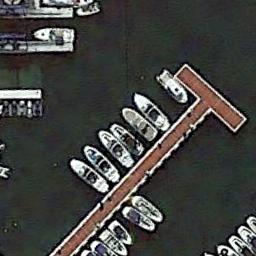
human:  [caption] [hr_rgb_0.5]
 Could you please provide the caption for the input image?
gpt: Many ships are in the harbor .

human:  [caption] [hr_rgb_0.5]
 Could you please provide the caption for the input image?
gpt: There are only three empty seats in the harbor .

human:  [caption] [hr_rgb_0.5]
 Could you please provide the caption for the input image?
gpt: There are some yachts neatly arranged on the sea side of the harbor .

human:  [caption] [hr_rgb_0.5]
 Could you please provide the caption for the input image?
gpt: The harbor has some neatly docked boats and the color of the waters is green .

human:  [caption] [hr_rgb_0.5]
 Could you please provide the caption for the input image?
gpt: There are some ships at the harbor .